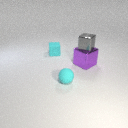
small cyan rubber sphere to the right of small cyan rubber cube